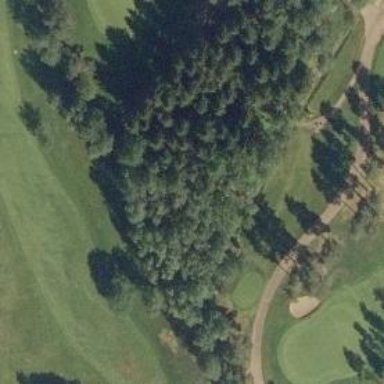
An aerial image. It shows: Grassy area designated as golf fairway.